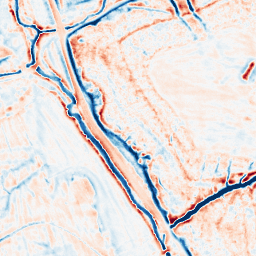
Category: edge_preserving
Decomposition family: bilateral
Decomposition parameters: d: 15
sigma_color: 25
sigma_space: 50
Upsampling method: cubic_mitchell
Upsampling parameters: scale: 8
Upsampling scale: 8